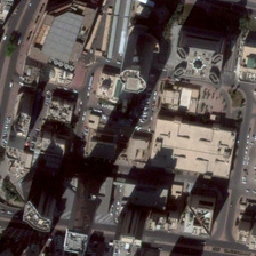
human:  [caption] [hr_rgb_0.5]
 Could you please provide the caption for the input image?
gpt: Many cars were scattered on a beige commercial street separated by several alleys.

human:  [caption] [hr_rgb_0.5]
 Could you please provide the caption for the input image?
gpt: edifices are casting huge shadows in this prosperous commercial area .

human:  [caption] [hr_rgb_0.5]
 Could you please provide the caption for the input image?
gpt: There is a business district near the cross, with parking lots and skyscrapers.

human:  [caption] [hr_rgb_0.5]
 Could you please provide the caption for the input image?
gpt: Many cars were scattered on the beige shopping street separated by several alleys.

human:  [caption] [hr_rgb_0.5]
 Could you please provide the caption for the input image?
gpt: Near the cross is a commercial district with parking lots and skyscrapers.